Question: all!
I need to make effects with like on the picture. I can make text shading (transparent imgage on top and bottom of a text) but I have no idea how to make scrollable text without scrollbars and clipping (overflow: hidden). Have eny idea?

I have only one idea - add image over scrollbar to hide it from users
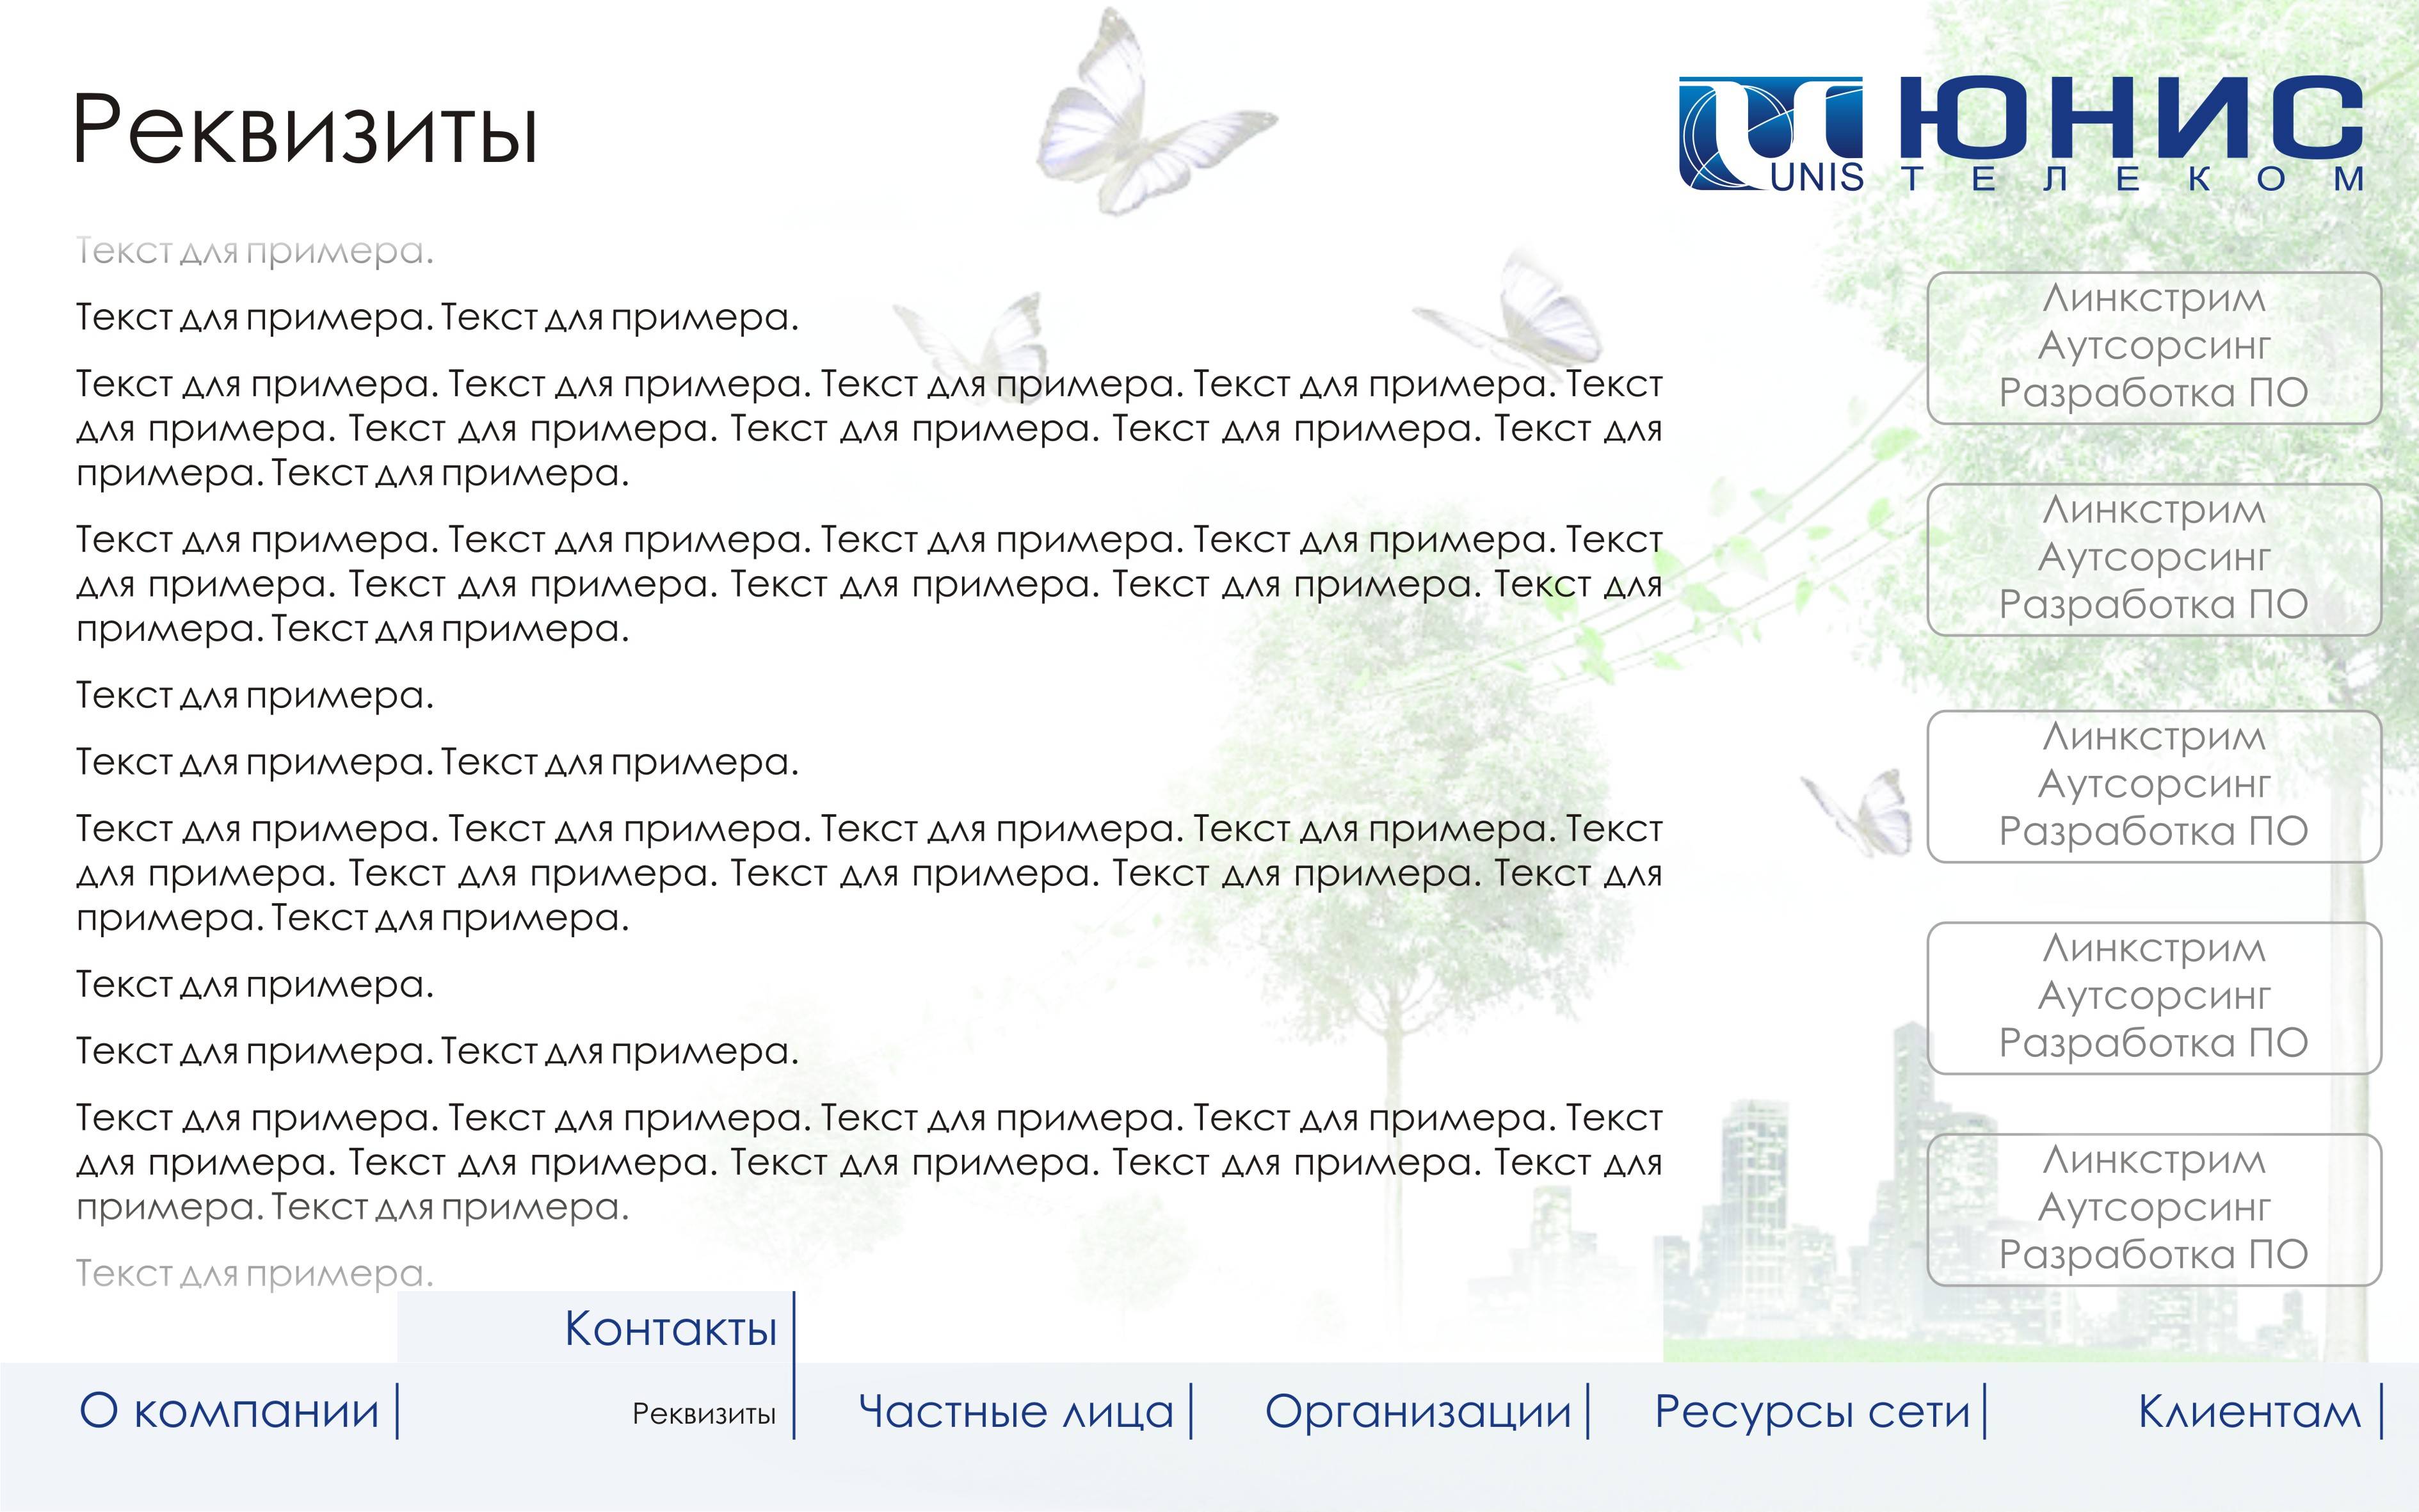
Answer: Try this out:
'''
<div id="container" style="width: 183px; height: 183px; overflow:
hidden; border: solid black 1px">
<div id="floating-div" style="width: 200px; height:200px; overflow:
auto">
Lorem Ipsum is simply dummy text of the printing and typesetting industry. Lorem Ipsum has been the industry's standard dummy text ever since the 1500s, when an unknown printer took a galley of type and scrambled it to make a type specimen book. It has survived not only five centuries, but also the leap into electronic typesetting, remaining essentially unchanged. It was popularised in the 1960s with the release of Letraset sheets containing Lorem Ipsum passages, and more recently with desktop publishing software like Aldus PageMaker including versions of Lorem Ipsum.
</div>
</div>
'''